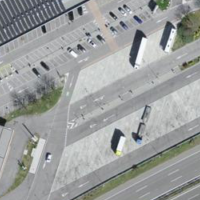
EUNIS habitat code: 57
Species observed at this site:
Muscicapa striata
Passer domesticus
Passer italiae
Buteo buteo
Motacilla alba